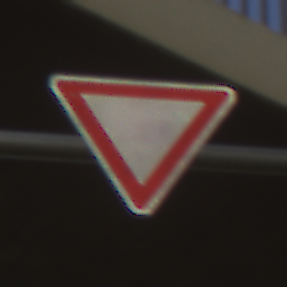
Verkehrszeichen: VorfahrtGewaehren
Umgebung: Outdoor, Suburban
Tageszeit: SunriseSunset
Wetter: PartlyCloudy
Licht: Natural
Jahreszeit: NotSpecified
Kontrast: MediumContrast